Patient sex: M
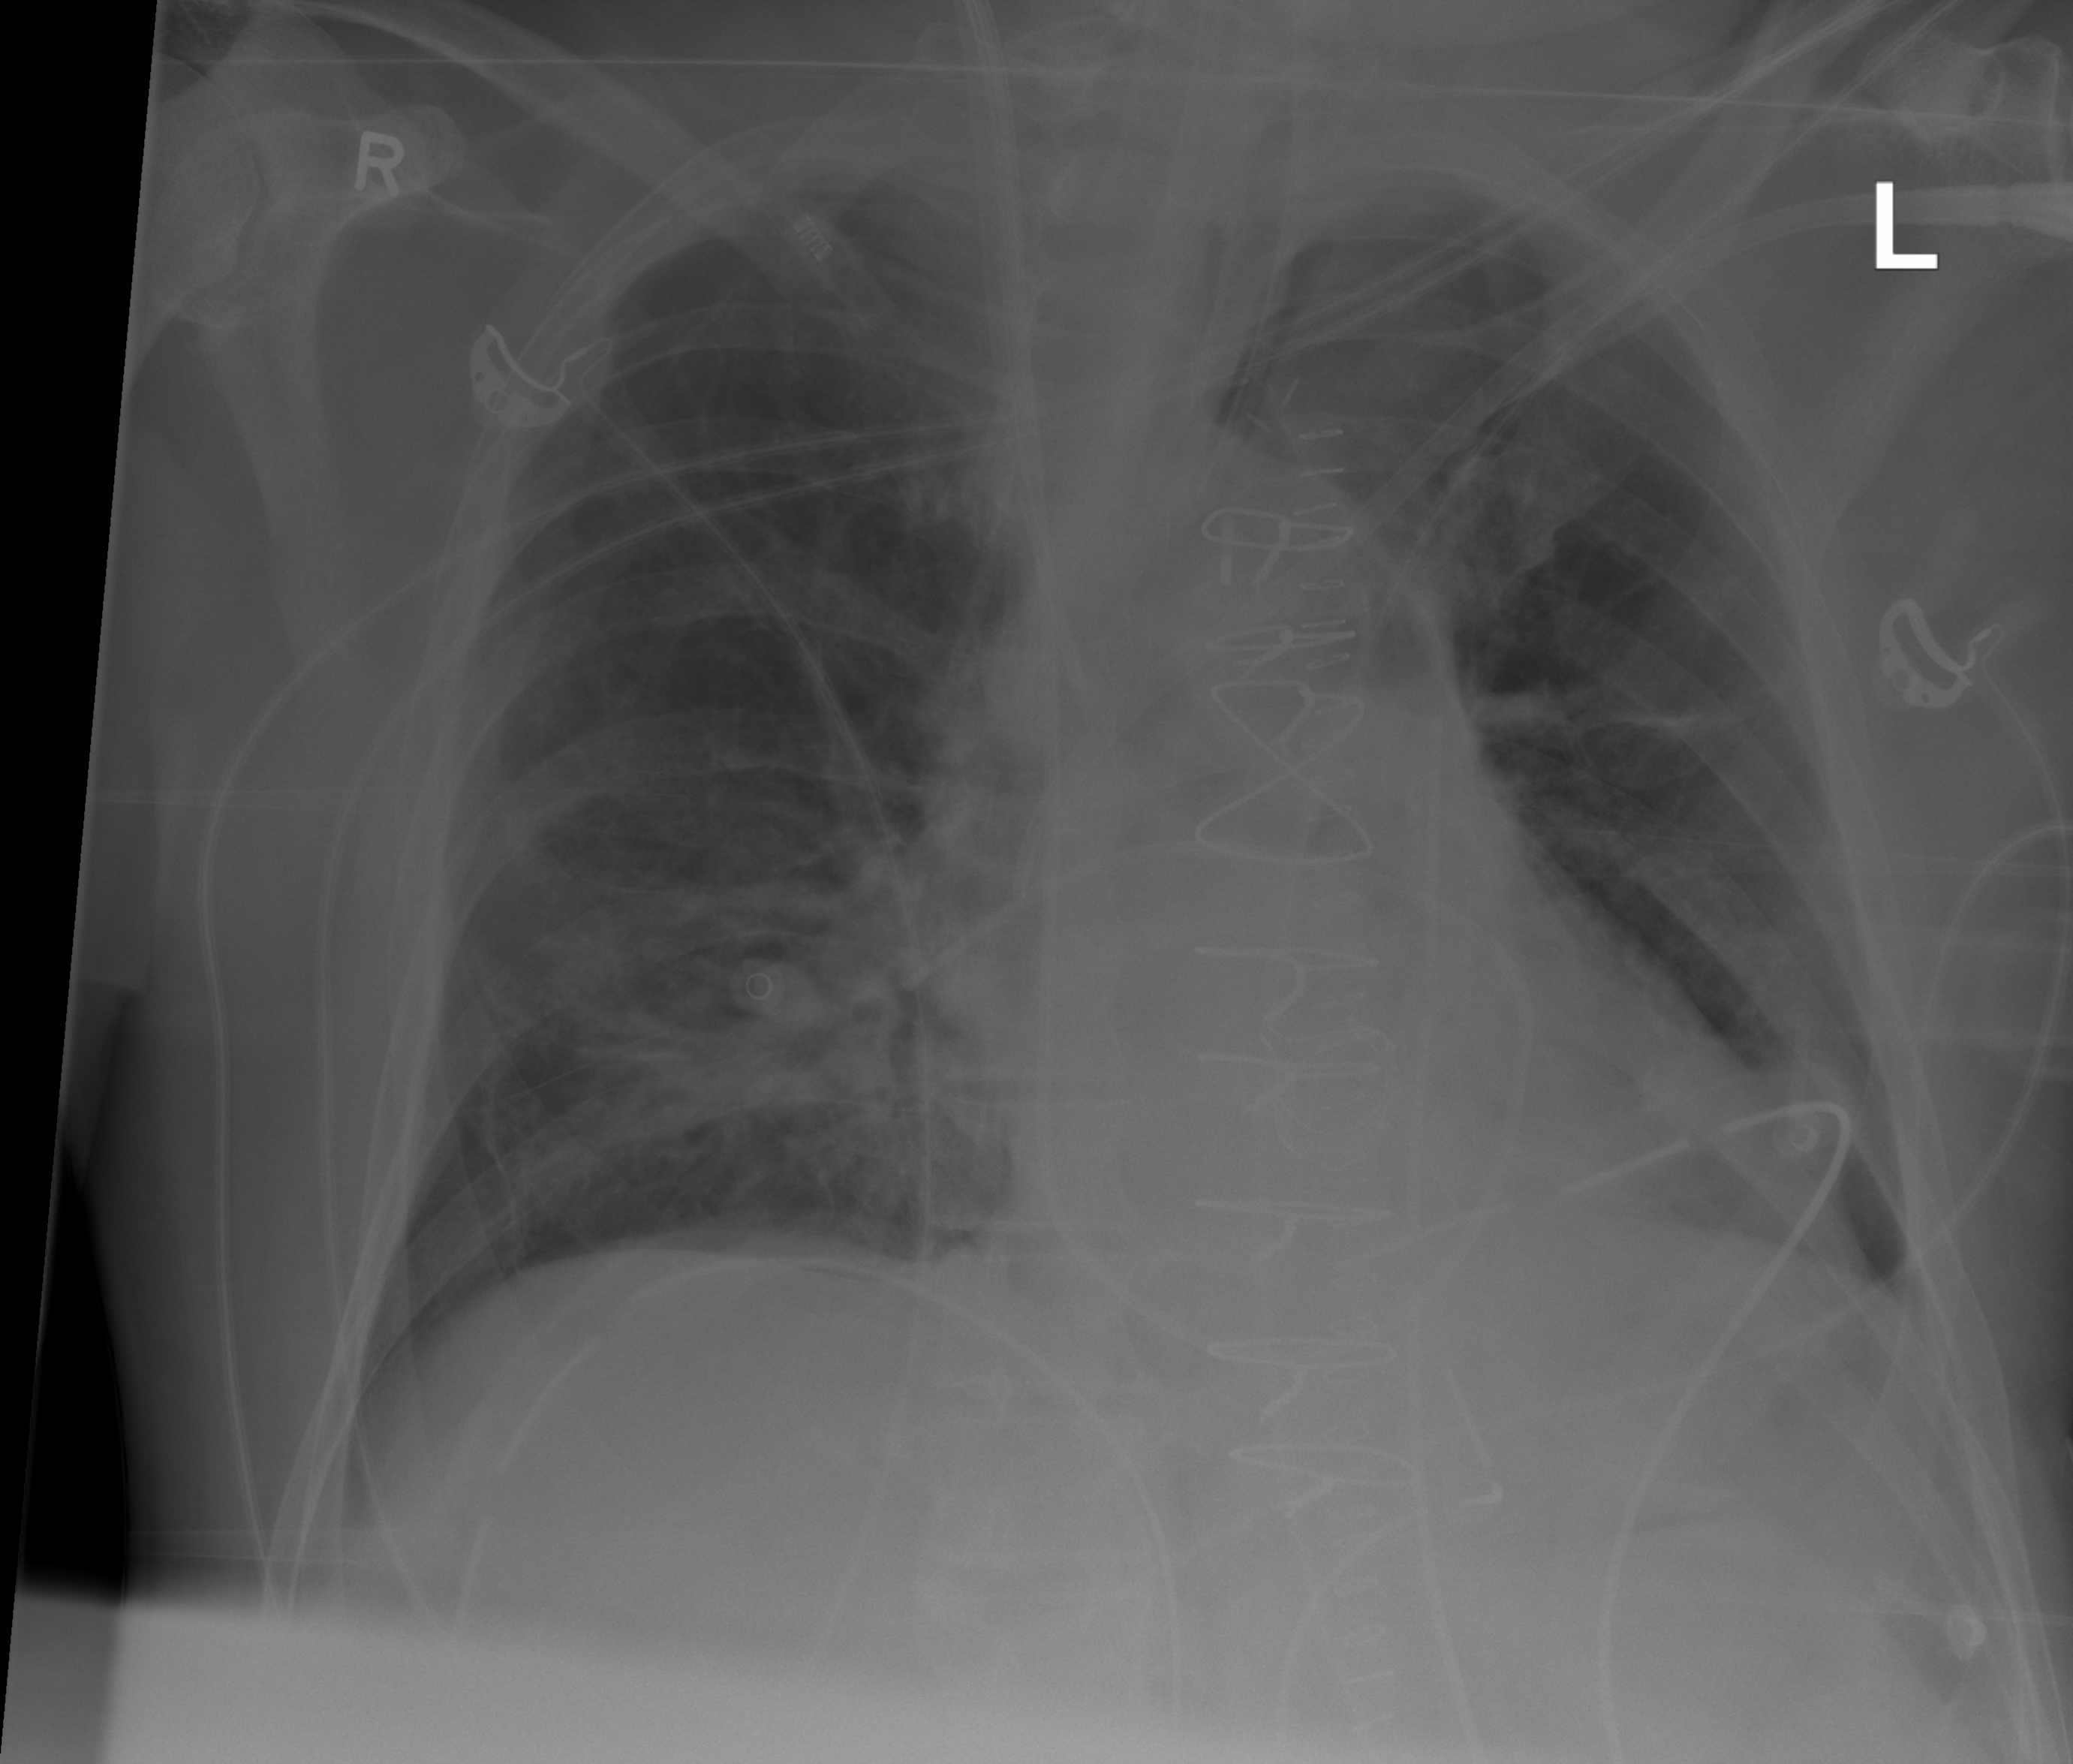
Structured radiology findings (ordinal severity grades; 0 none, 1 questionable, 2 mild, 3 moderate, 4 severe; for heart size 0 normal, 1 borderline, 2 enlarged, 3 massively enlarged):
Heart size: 2
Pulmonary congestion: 2
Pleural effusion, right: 0
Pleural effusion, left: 0
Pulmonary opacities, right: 0
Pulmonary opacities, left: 0
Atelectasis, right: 2
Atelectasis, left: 2